Ракета массой $m$, летящая в космическом пространстве с выключенным двигателем со скоростью $v_0$, попадает в облако пыли средней плотностью $\rho$, имеющее протяженность $L$ в направлении движения ракеты (см. рис). Пылинки неподвижны и прилипают к ракете при столкновении с ней. Площадь поперечного сечения ракеты $S$.
Какую скорость $v_1$ будет иметь ракета при вылете из облака пыли?
Сколько времени $\tau$ займет пролет через это облако?
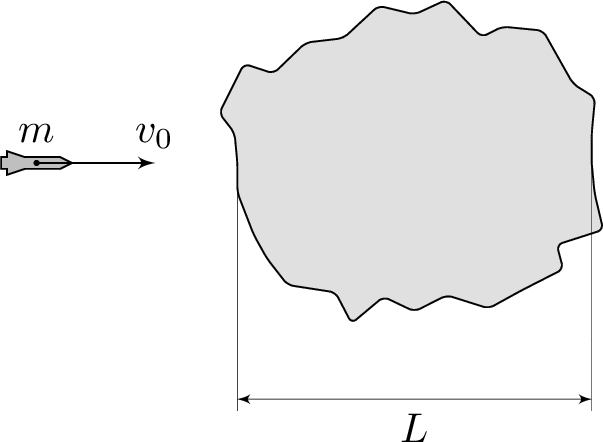
Какую скорость $v_1$ будет иметь ракета при вылете из облака пыли?
Ответ: $$ v_{1}=\frac{v_{0}}{1+\rho S L / m} $$

Сколько времени $\tau$ займет пролет через это облако?
Ответ: $$ \tau=\frac{1}{2}\left(\frac{1}{v_{0}}+\frac{1}{v_{1}}\right) L=\frac{L}{v_{0}}\left(1+\frac{\rho S L}{2 m}\right) $$
Темы:
T, Механика, Динамика, ЗСИ, Всероссийские